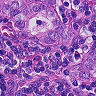
Metastatic tissue present: yes